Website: macys
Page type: payment
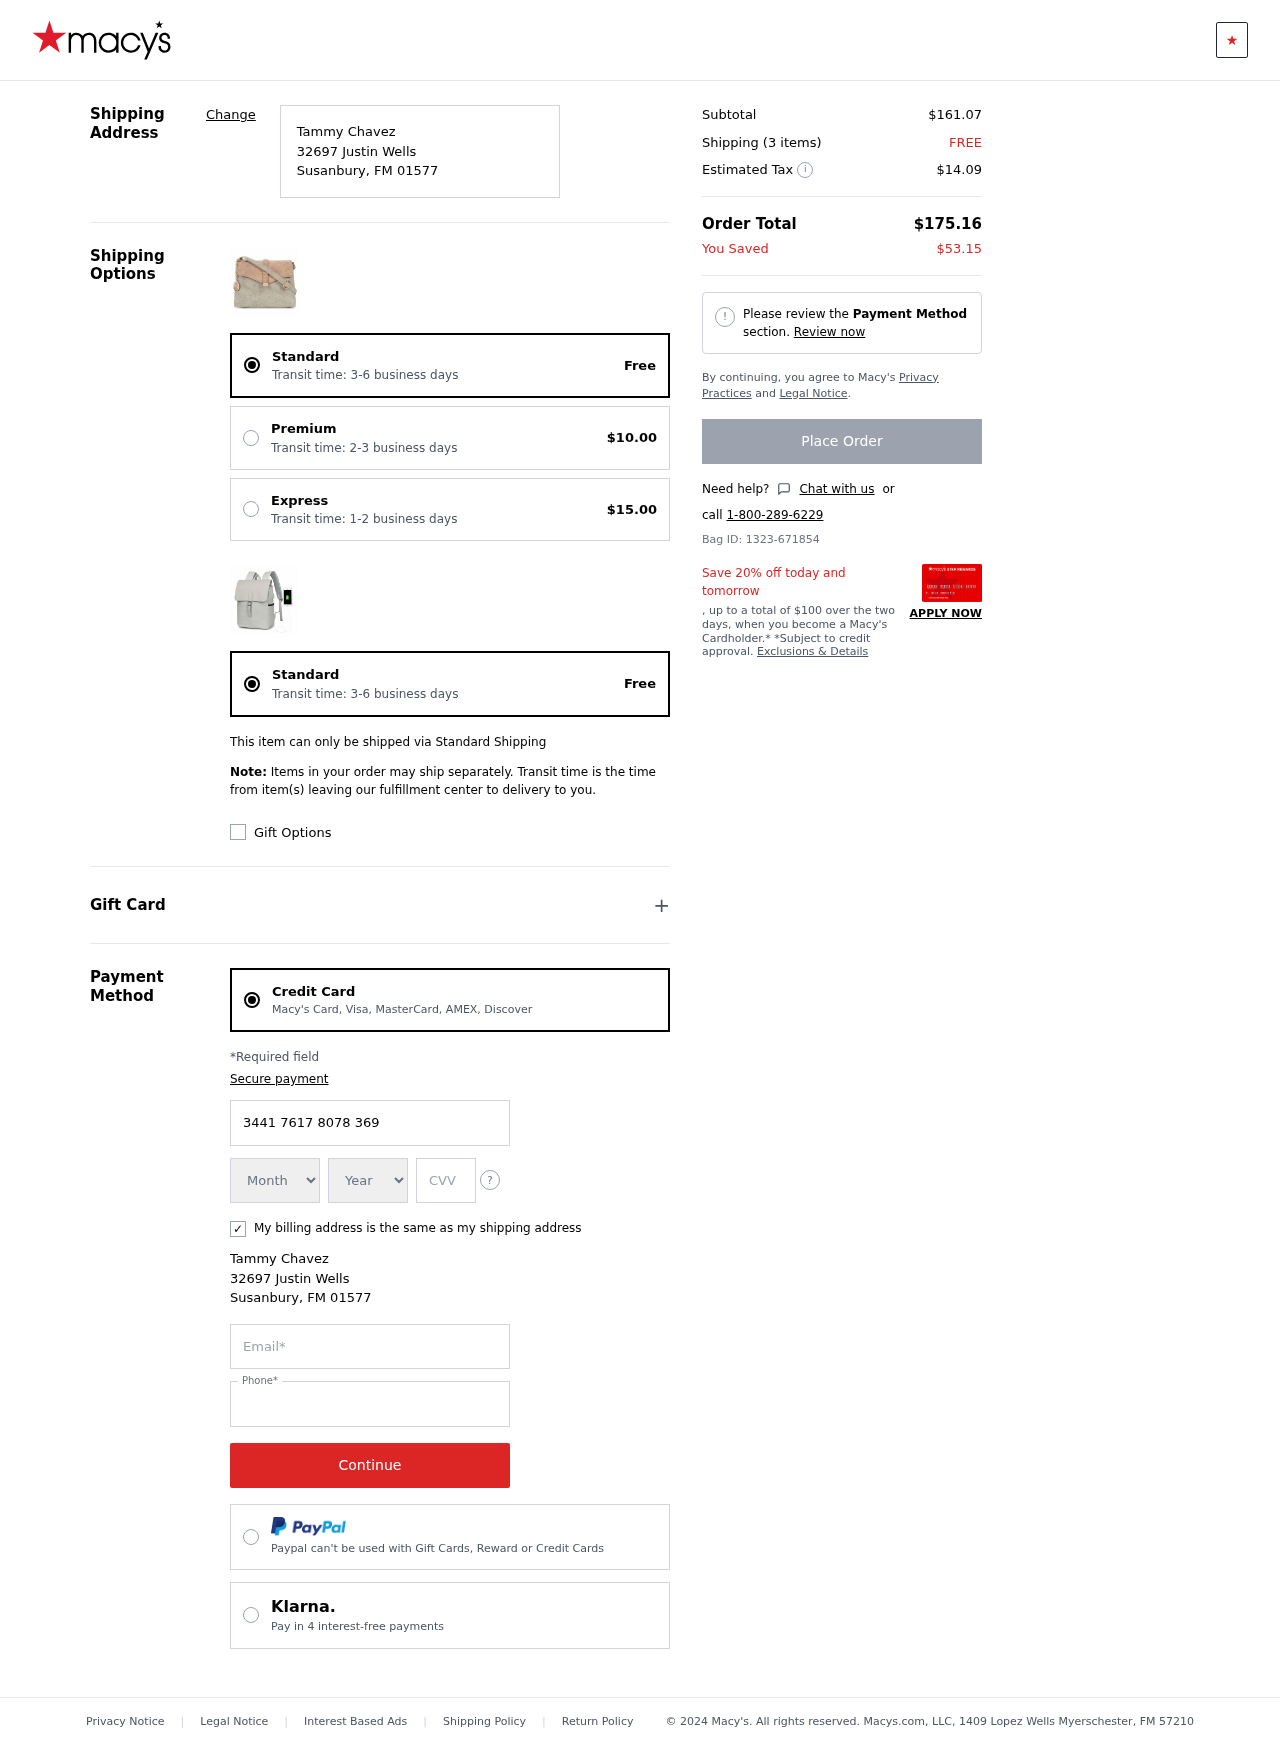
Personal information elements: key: PII_CARD_CVV
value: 6040
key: PII_CARD_EXPIRY_MONTH
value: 10
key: PII_CARD_EXPIRY_YEAR
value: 29
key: PII_CARD_NUMBER
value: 3441 7617 8078 369
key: PII_CITY
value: Susanbury
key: PII_EMAIL
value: tammy.chavez@gmail.com
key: PII_FULLNAME
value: Tammy Chavez
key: PII_PHONE
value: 9866584086
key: PII_POSTCODE
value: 01577
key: PII_STATE_ABBR
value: FM
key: PII_STREET
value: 32697 Justin Wells
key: PII_FULLNAME2
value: Tammy Chavez
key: PII_STREET2
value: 32697 Justin Wells
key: PII_CITY2
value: Susanbury
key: PII_STATE_ABBR2
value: FM
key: PII_POSTCODE2
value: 01577
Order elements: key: ORDER_DELIVERY_DATE
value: Transit time: 3-6 business days
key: ORDER_SHIPPING_STANDARD
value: Free
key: ORDER_SHIPPING_PREMIUM
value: $10.00
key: ORDER_SHIPPING_EXPRESS
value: $15.00
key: ORDER_DELIVERY_DATE2
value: Transit time: 3-6 business days
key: ORDER_SHIPPING_STANDARD2
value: Free
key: ORDER_SUBTOTAL
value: $161.07
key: ORDER_NUM_ITEMS
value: Shipping (3 items)
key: ORDER_SHIPPING_COST
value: FREE
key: ORDER_TAX
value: $14.09
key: ORDER_TOTAL
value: $175.16
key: ORDER_SAVINGS
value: $53.15
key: ORDER_ID
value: Bag ID: 1323-671854